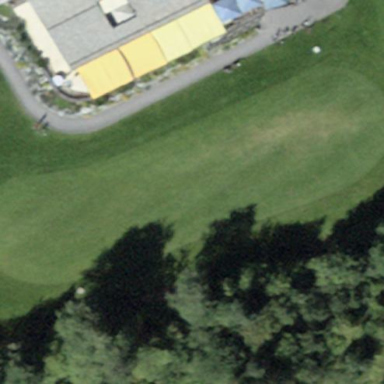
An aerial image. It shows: Golf fairway surrounded by grass.